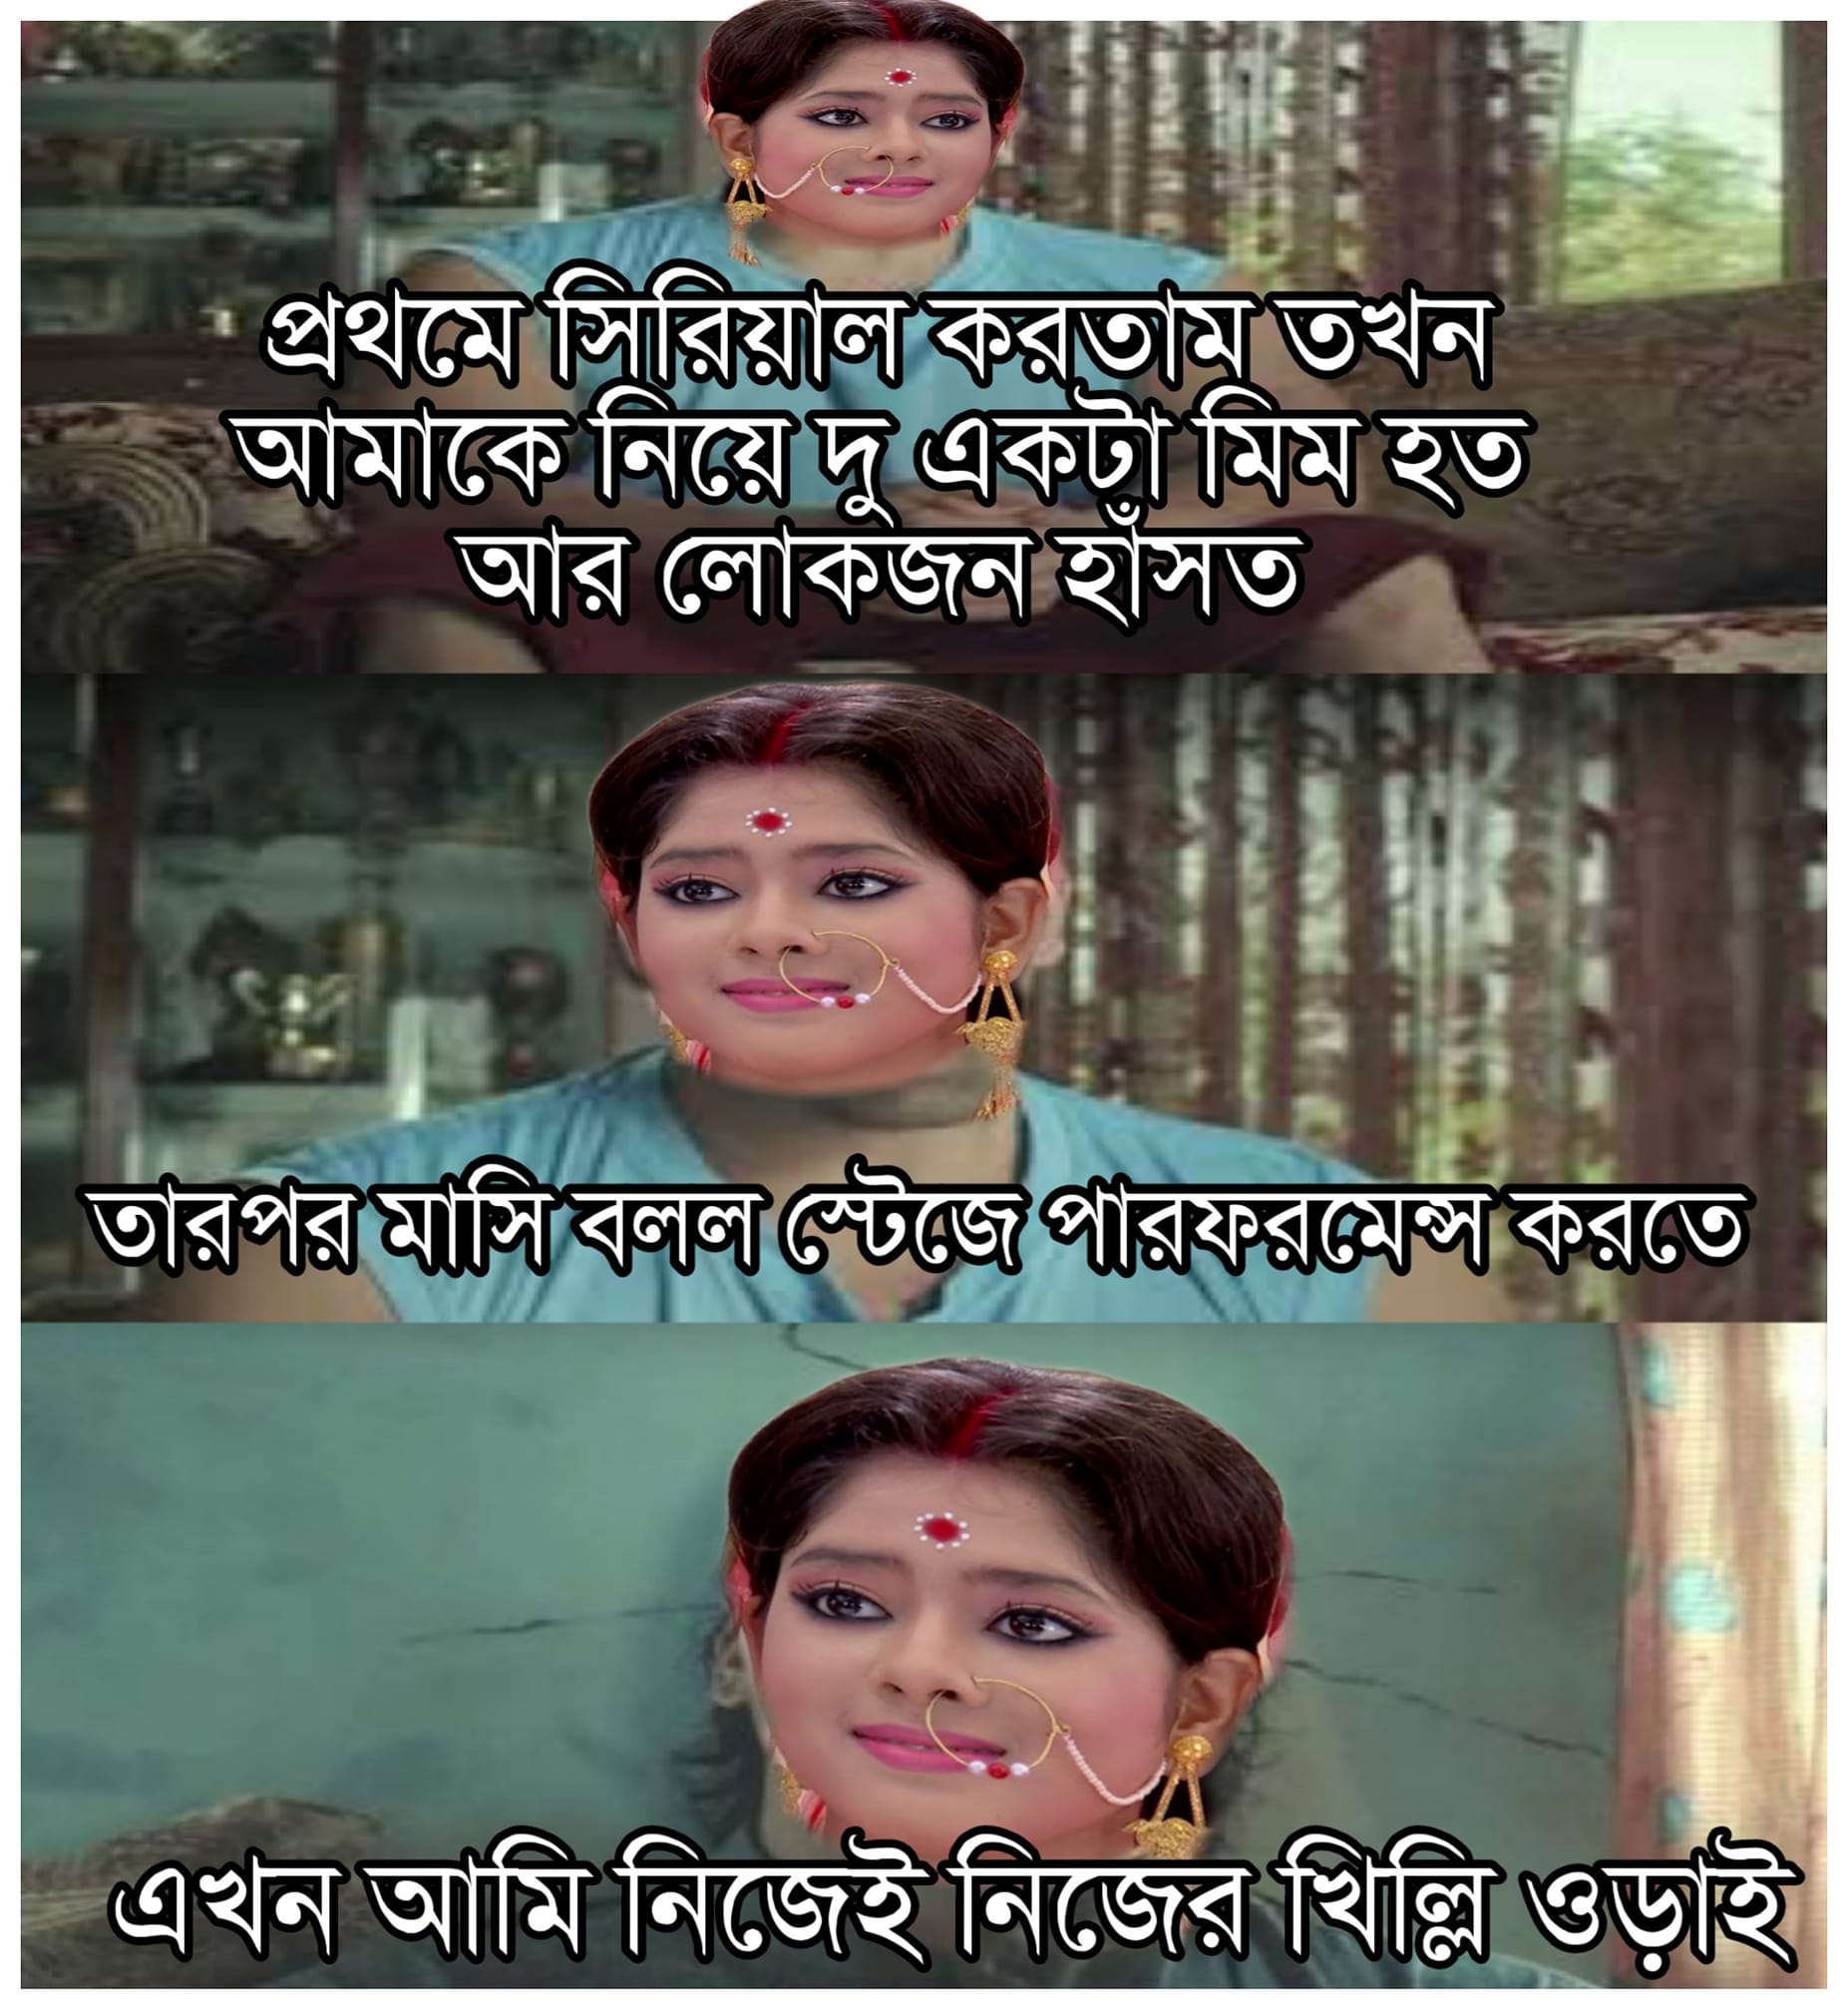
Caption: প্রথমে সিরিয়াল করতাম তখন আমাকে নিয়ে দু একটা মিম হত আর লোকজন হাসত     তারপর মাসি বলল স্টেজে পারফরমেন্স  করতে   এখন আমি নিজেই নিজের খিল্লি ওড়াই
Label: hate